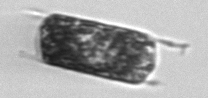
Label: Hemiaulus